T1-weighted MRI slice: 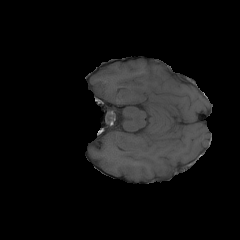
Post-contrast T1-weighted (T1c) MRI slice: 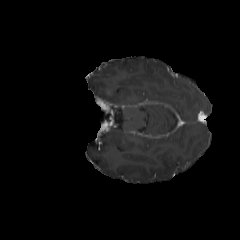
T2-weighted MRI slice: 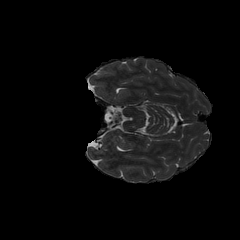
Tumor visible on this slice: no